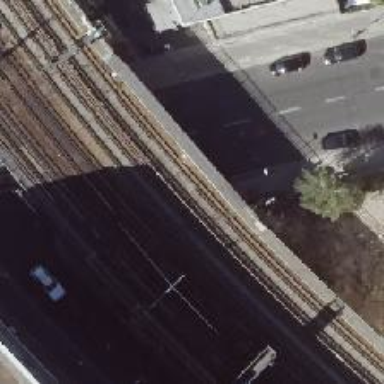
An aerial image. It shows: Bridge for light rail electrified with ballastless track.